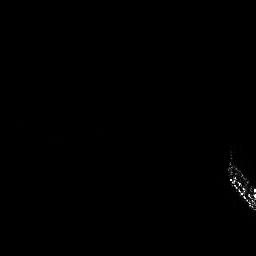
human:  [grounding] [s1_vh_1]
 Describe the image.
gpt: In the satellite image, there is  <ref>1 large ship </ref> <box>[[87, 57, 99, 82, 0]]</box> located at right.